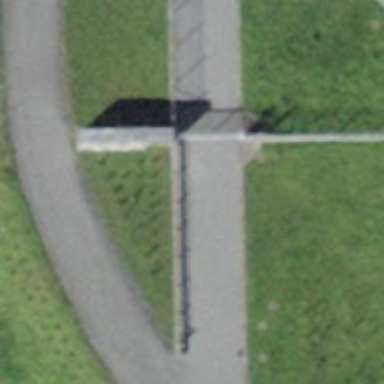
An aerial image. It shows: Gate.